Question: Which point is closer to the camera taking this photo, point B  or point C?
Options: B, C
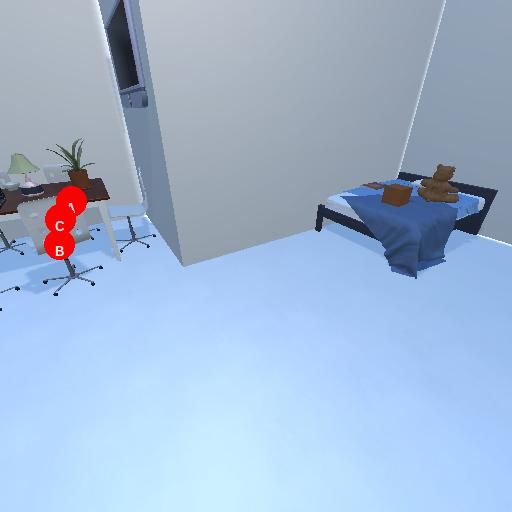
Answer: B